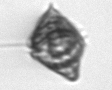
Label: Kryptoperidinium_triquetrum